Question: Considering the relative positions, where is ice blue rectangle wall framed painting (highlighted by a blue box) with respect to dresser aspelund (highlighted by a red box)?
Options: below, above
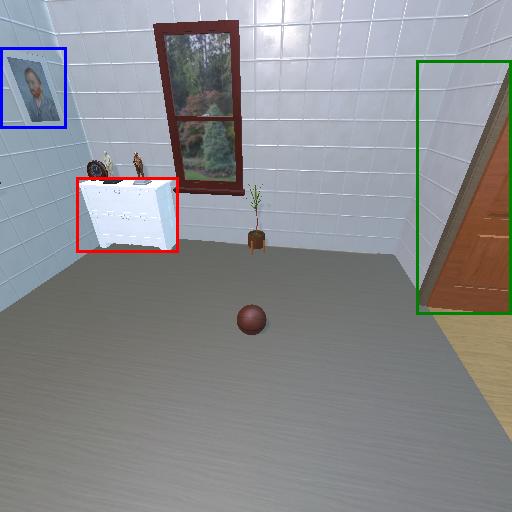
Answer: below